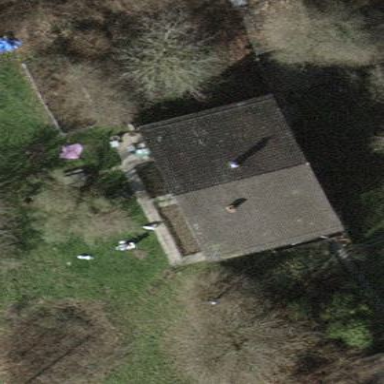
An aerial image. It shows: Detached building.